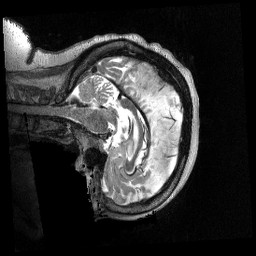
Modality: T2w
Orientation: sagittal
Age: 67
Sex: female
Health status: healthy
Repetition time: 3.2 s
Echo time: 0.563 s